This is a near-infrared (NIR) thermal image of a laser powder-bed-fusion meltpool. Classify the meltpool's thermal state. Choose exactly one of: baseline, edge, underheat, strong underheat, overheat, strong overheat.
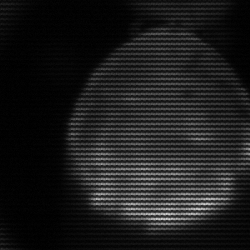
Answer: edge